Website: home-depot
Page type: payment
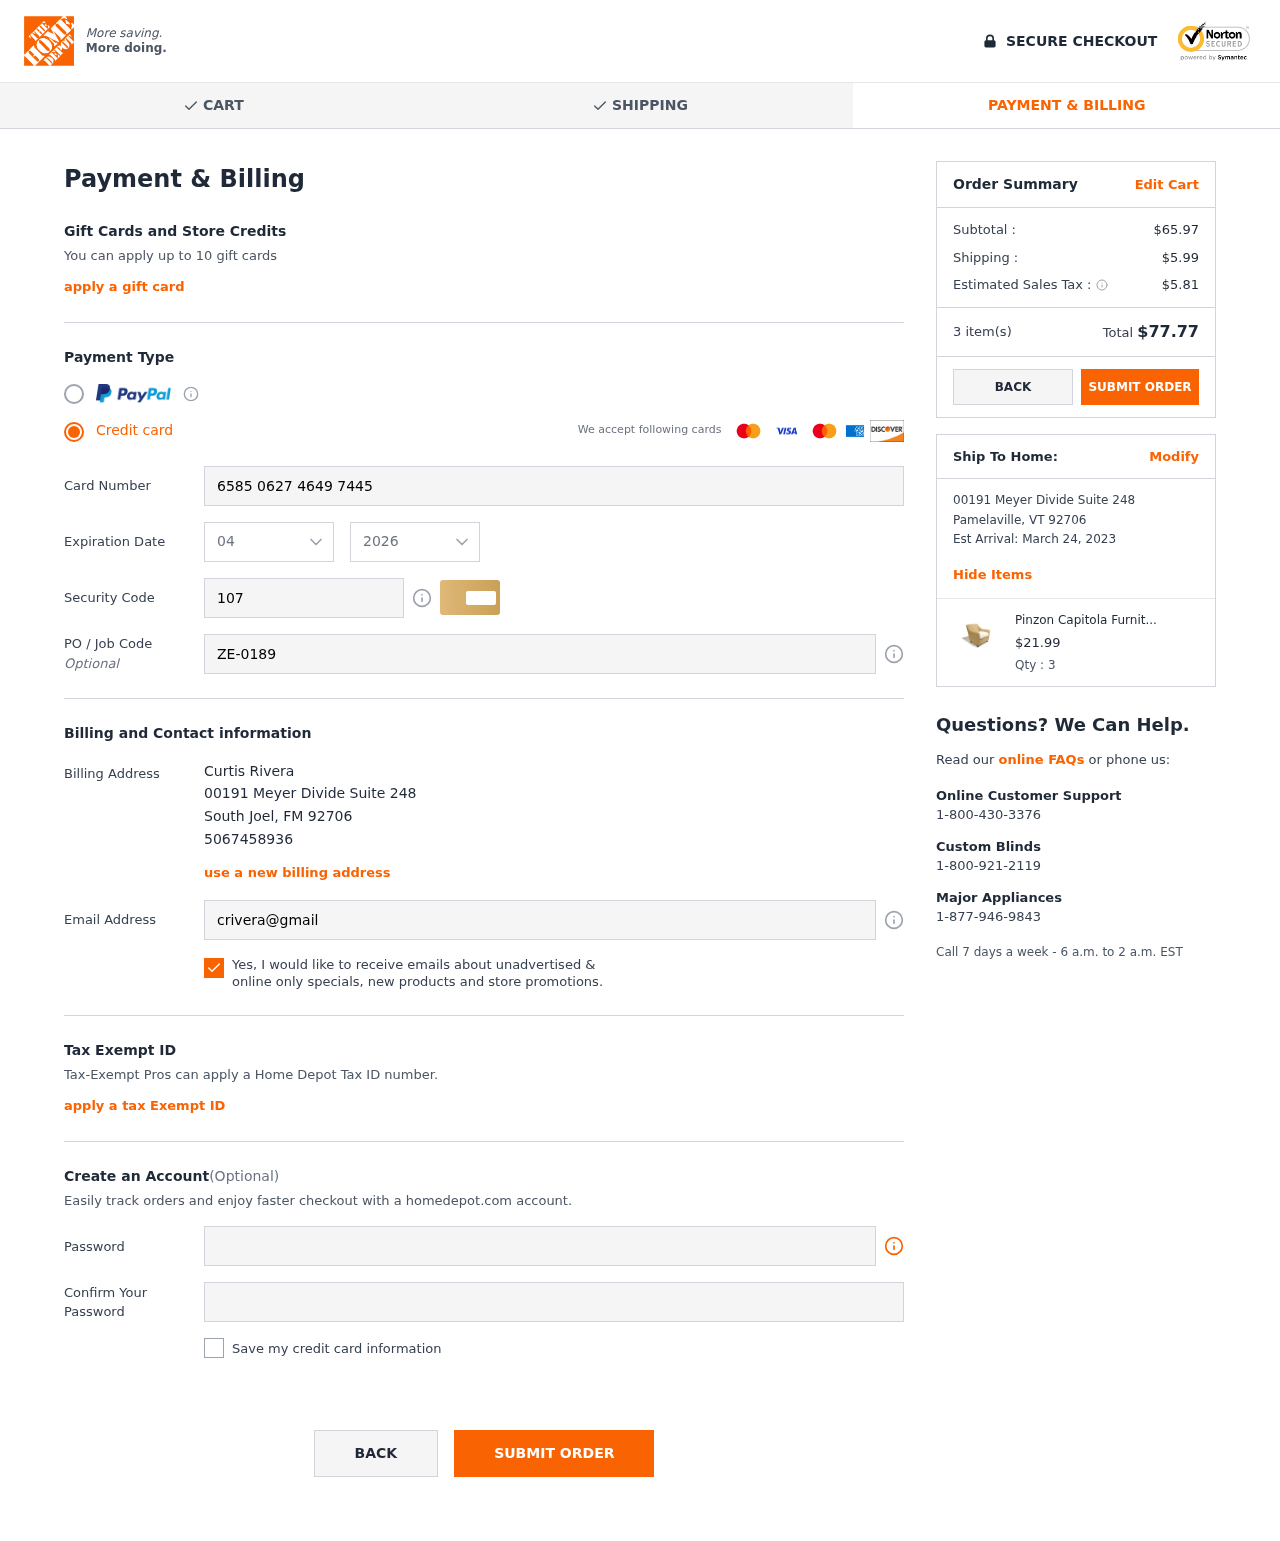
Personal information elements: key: PII_CARD_CVV
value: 107
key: PII_CARD_EXPIRY_MONTH
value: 04
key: PII_CARD_EXPIRY_YEAR
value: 26
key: PII_CARD_NUMBER
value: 6585 0627 4649 7445
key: PII_CITY
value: South Joel
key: PII_CITY2
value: Pamelaville
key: PII_EMAIL
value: crivera@gmail.com
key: PII_FULLNAME
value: Curtis Rivera
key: PII_JOB_CODE
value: ZE-0189
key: PII_PHONE
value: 5067458936
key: PII_POSTCODE
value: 92706
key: PII_POSTCODE2
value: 92706
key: PII_STATE_ABBR
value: FM
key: PII_STATE_ABBR2
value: VT
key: PII_STREET
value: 00191 Meyer Divide Suite 248
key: PII_STREET2
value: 00191 Meyer Divide Suite 248
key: PII_POSTCODE_FULL
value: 92706
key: PII_POSTCODE_NUMERIC
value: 92706
Product elements: key: PRODUCT1_NAME
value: Pinzon Capitola Furniture Collection
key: PRODUCT1_PRICE
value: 21.99
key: PRODUCT1_QUANTITY
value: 3
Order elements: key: ORDER_SUBTOTAL
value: $65.97
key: ORDER_SHIPPING_COST
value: $5.99
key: ORDER_TAX
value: $5.81
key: ORDER_NUM_ITEMS
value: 3 item(s)
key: ORDER_TOTAL
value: $77.77
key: ORDER_DELIVERY_DATE
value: March 24, 2023